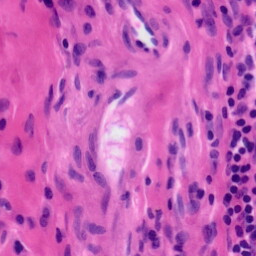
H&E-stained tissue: Tonsil